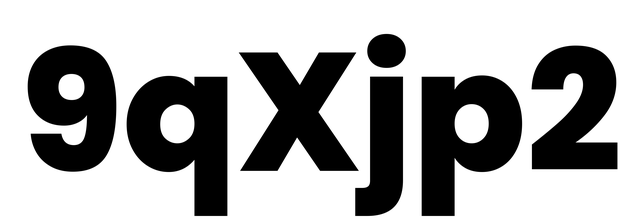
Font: Poppins-ExtraBold